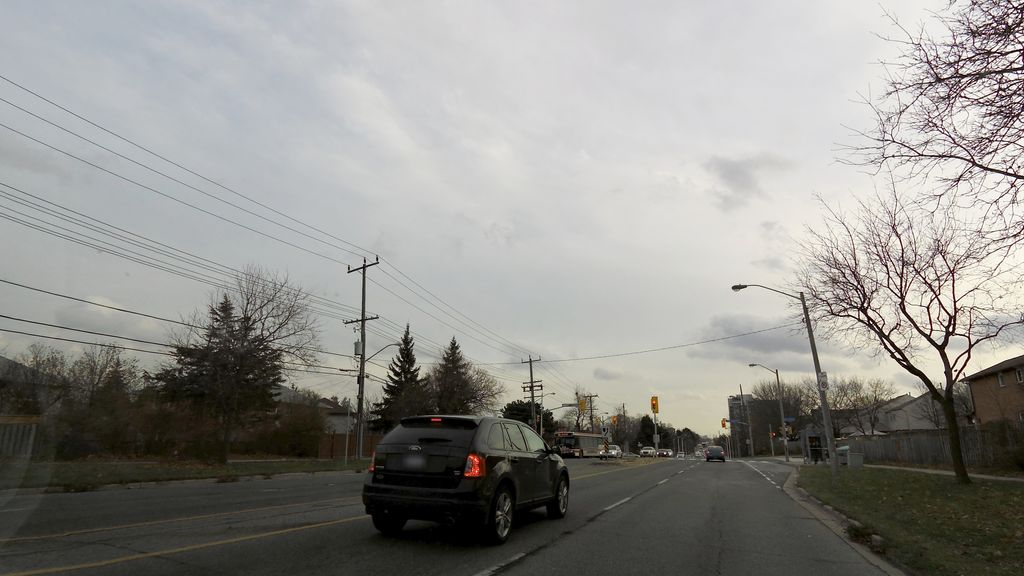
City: toronto